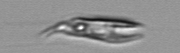
Label: Chrysochromulina_lanceolata